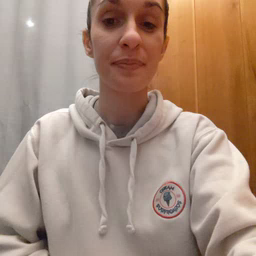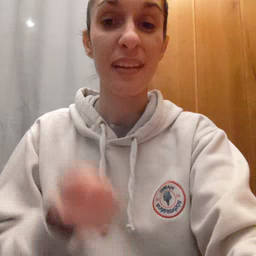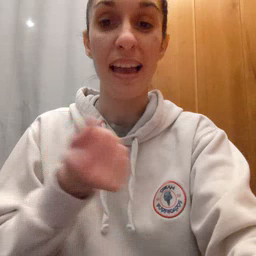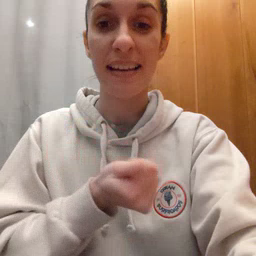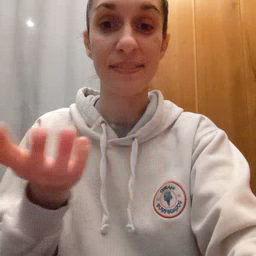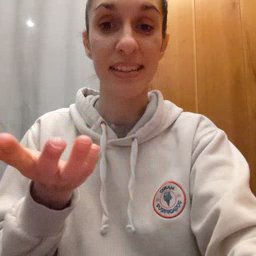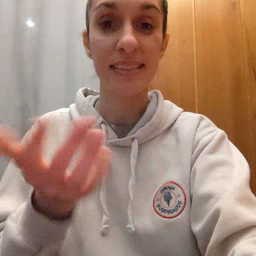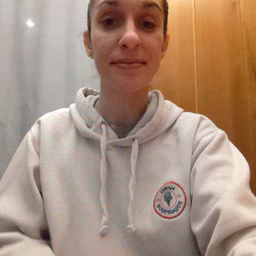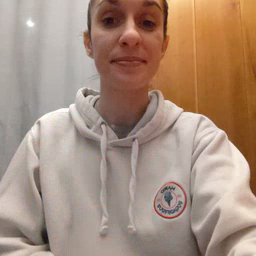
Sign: every